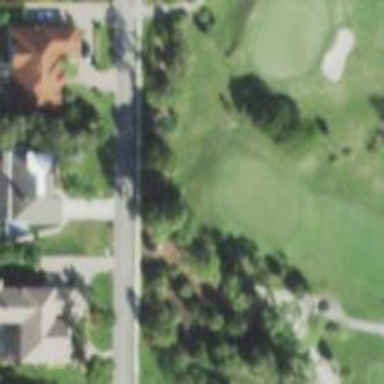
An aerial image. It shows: View of golf hole.